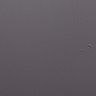
Metastatic tissue present: no